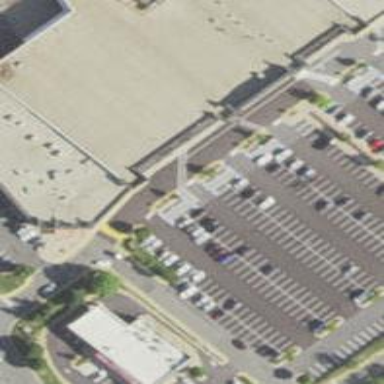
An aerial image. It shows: Parking space.